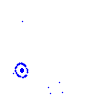
Particle: kaon